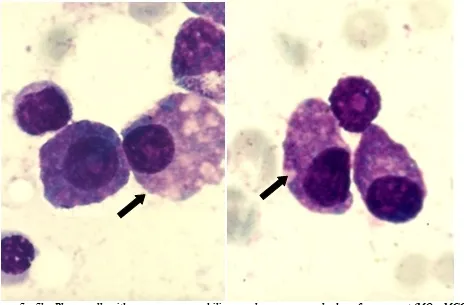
Plasma cells with numerous azurophilic granules, some granules have foamy aspect (MO - MGG,
100x objective) - P. N. case.
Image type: pathology (giemsa)